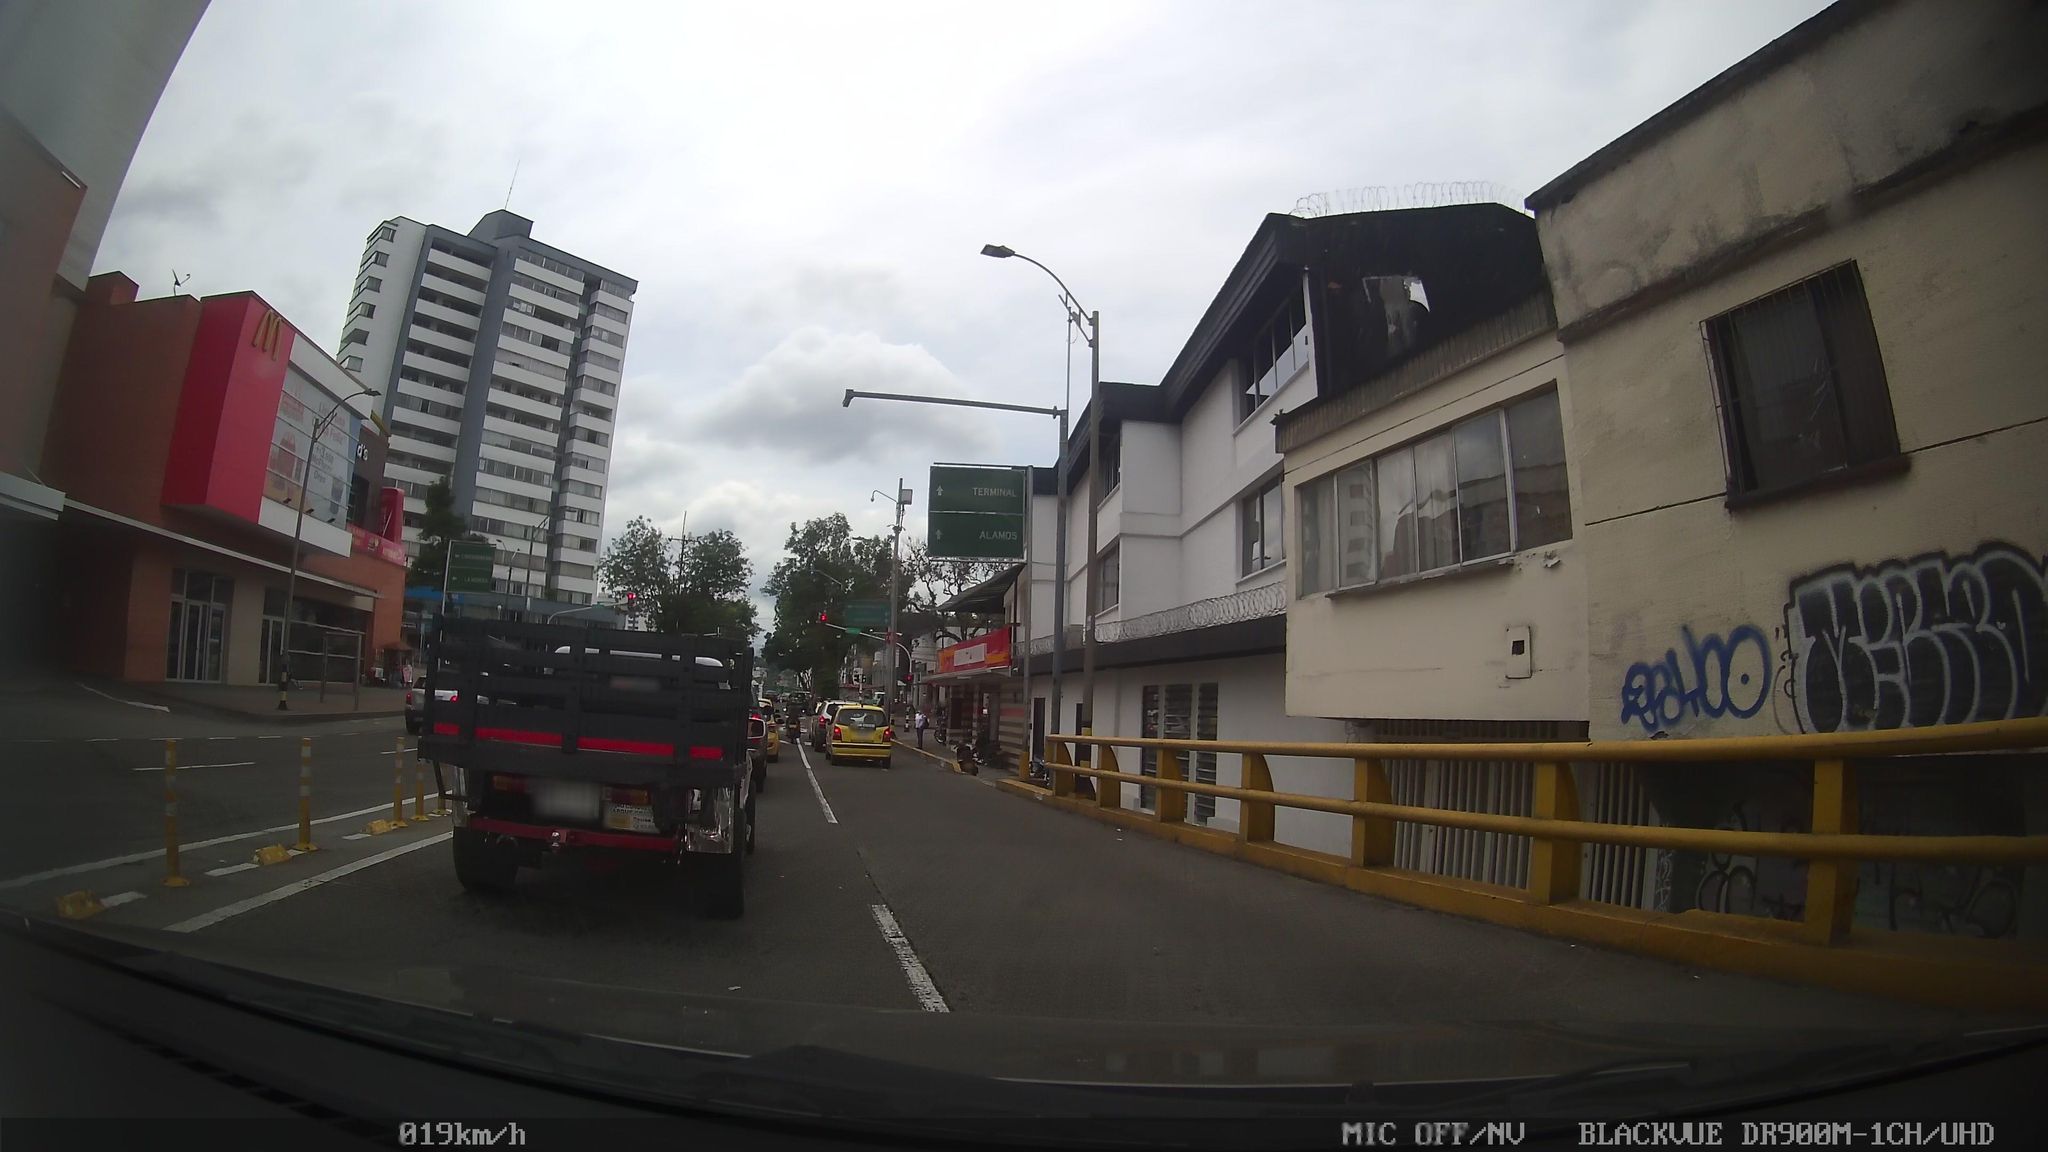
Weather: cloudy
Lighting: day
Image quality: good
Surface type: driving surface
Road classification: secondary_link, secondary
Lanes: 2
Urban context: urban centre
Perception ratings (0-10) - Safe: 3.53, Lively: 5.11, Beautiful: 2.43, Boring: 6.45, Depressing: 8.06, Wealthy: 1